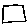
Label: square